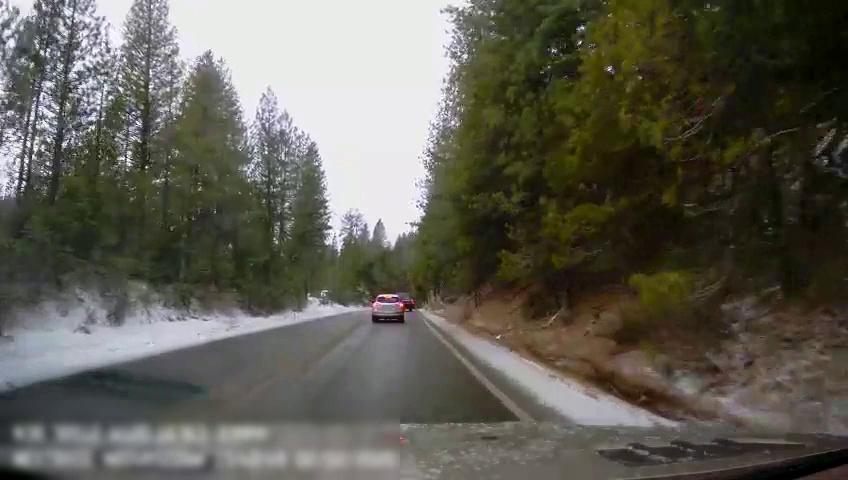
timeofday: Day
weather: Snowy
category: Drivable Space
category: Vehicles | Truck
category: Vehicles | SUV
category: Lanes | Current Lane